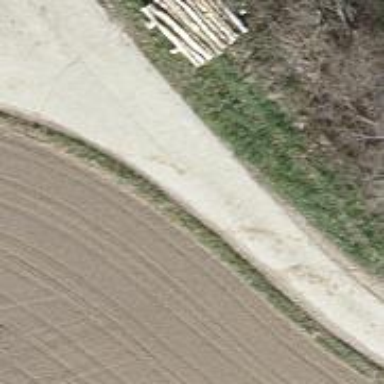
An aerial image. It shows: Concrete track with grade 1 quality.